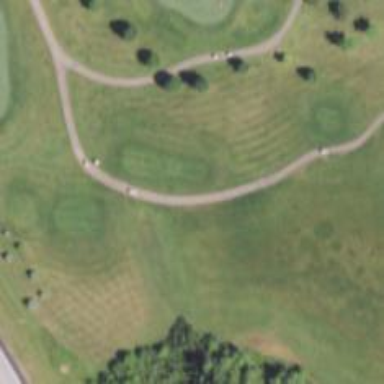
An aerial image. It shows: Service road designated as golf cart path.